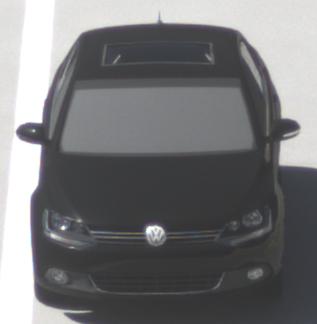
Make: VW
Model: Jetta 1.2 TSI
Detailed model: Jetta (IV)
Model produced from: 2011/01
Model produced until: 2014/08
Doors: 4
Color: black
Road condition: dry road
Daytime: morning or afternoon
Contrast: high contrast